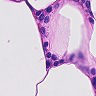
Metastatic tissue present: no